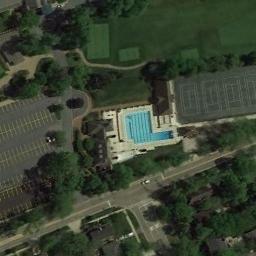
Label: tennis_court